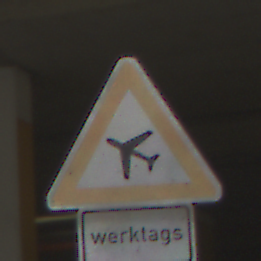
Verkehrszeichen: FlugbetriebRechts
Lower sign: ZeitangabenMitBeschraenkungAufWochentage1
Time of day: Midday
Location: Roofed (Urban)
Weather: Overcast
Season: NotSpecified
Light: Artificial